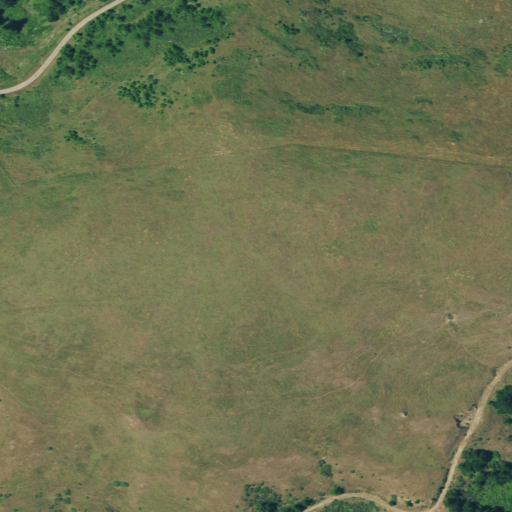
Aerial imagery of ridge(s) in California named Bear River Ridge containing grassland, shrub, mixed forest, and deciduous forest